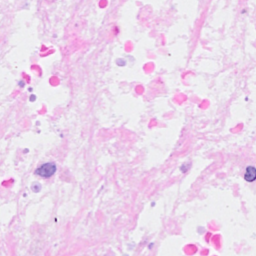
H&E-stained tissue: Breast